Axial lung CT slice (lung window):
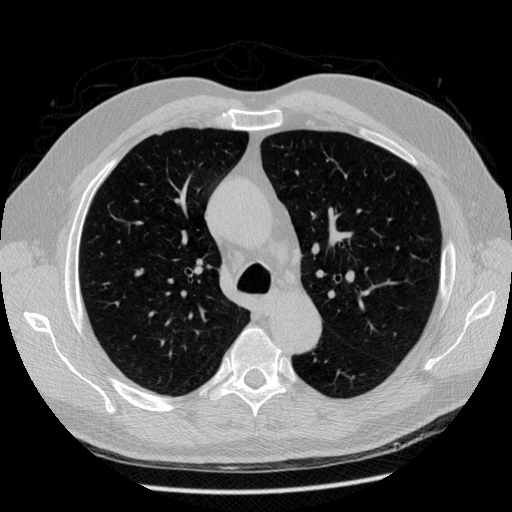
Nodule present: no